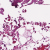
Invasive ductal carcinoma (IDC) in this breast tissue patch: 0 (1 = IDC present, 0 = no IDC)